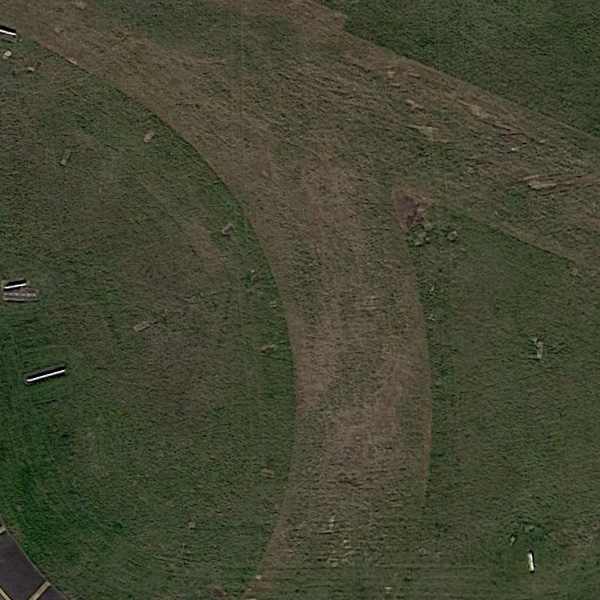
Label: Meadow